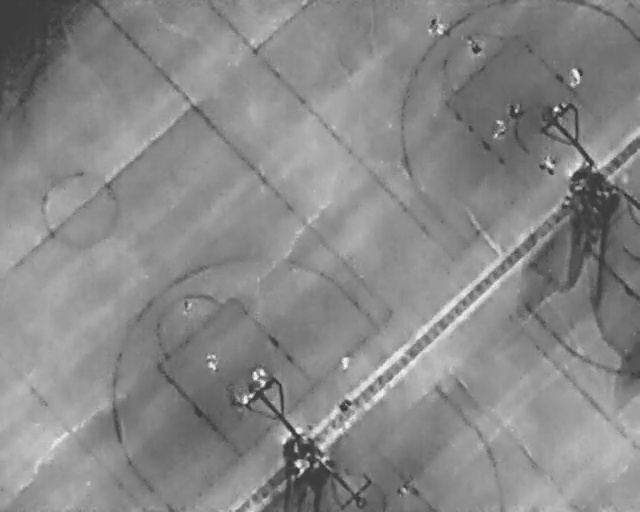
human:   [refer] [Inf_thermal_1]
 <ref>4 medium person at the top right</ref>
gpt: <box>[[72, 7, 75, 10, 160], [79, 20, 81, 22, 14], [76, 23, 79, 26, 20], [86, 19, 88, 22, 52]]</box>

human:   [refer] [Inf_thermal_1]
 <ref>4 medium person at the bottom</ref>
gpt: <box>[[31, 69, 34, 71, 174], [52, 69, 55, 71, 2], [52, 78, 55, 80, 18], [62, 94, 64, 96, 18]]</box>